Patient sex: M
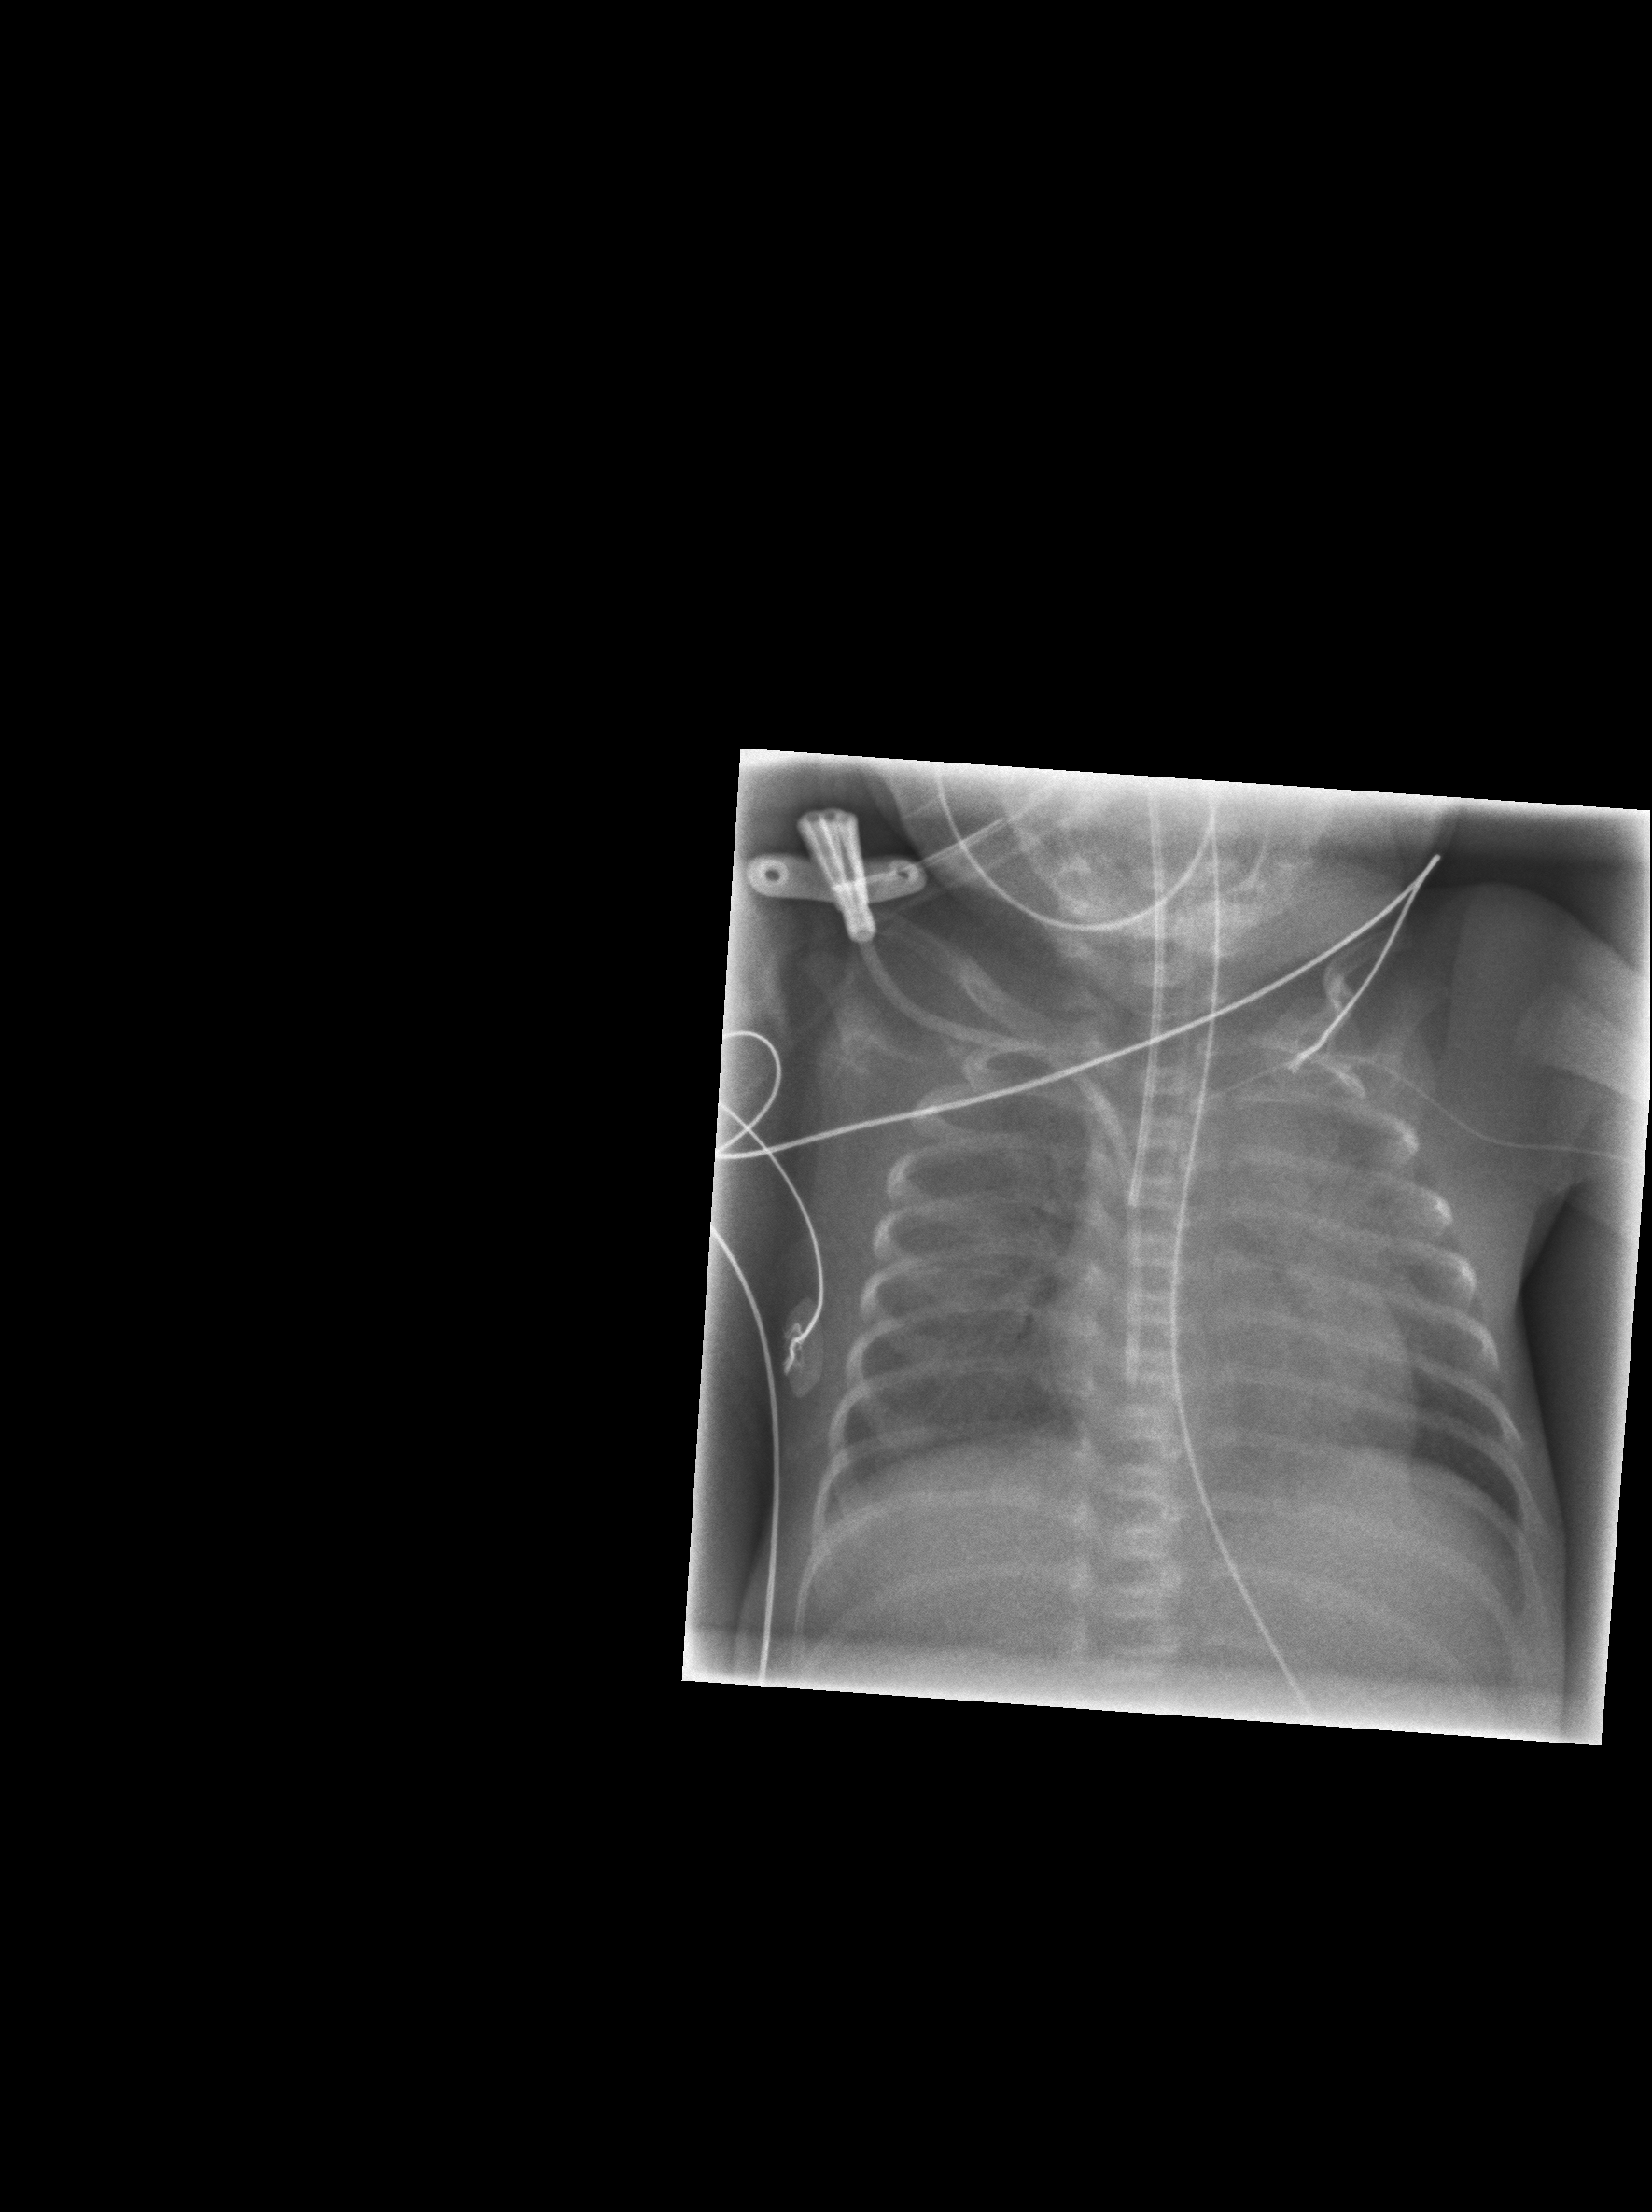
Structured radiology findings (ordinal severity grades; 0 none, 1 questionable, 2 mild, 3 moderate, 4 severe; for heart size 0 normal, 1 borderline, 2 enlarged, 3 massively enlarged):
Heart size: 0
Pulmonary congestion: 0
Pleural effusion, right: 0
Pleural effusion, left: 0
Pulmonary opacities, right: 3
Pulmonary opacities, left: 3
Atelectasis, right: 0
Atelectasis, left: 0